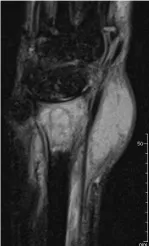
Magnetic resonance imaging shows low signal intensity on T1-weighted
imaging ,high signal intensity on T2-weighted,. Yellow arrows point to a rim of high signal intensity on T1-weighted imaging ("penumbra sign") (c, e - top image).
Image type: radiology (mri)